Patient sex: M
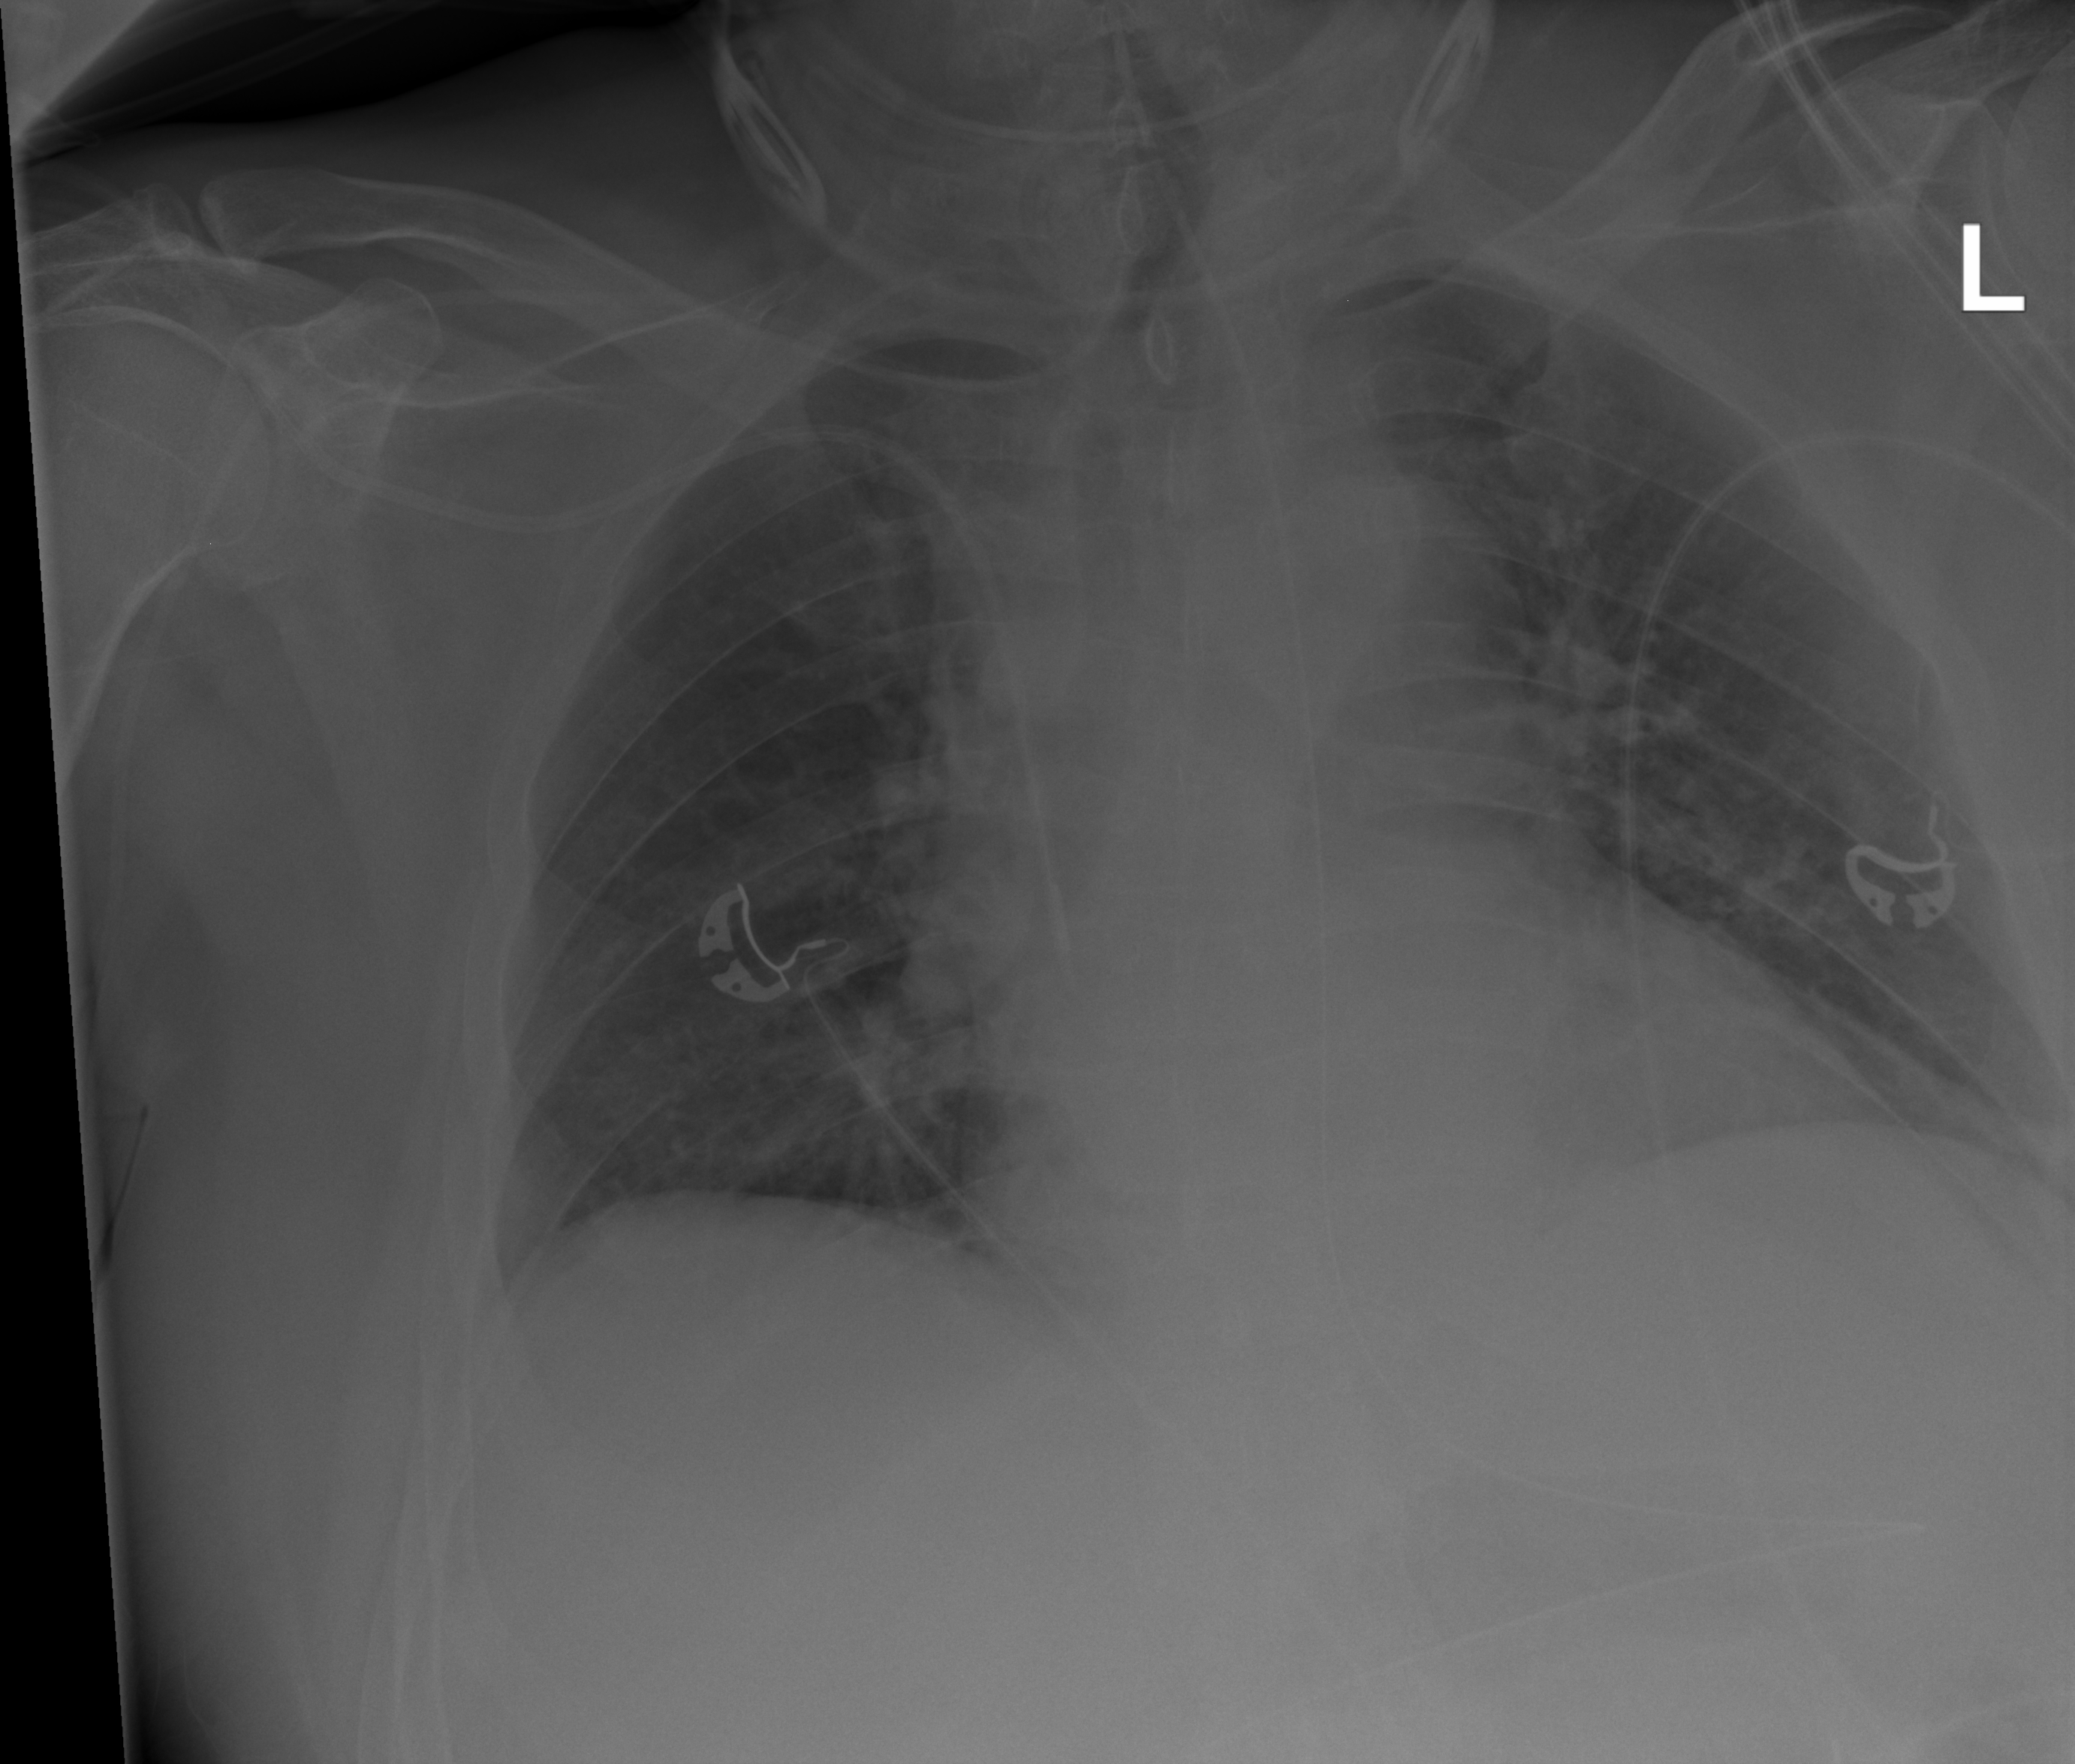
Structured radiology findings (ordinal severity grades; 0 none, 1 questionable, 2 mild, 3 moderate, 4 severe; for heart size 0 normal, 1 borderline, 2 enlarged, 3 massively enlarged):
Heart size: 2
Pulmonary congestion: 0
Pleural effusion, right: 1
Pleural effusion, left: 2
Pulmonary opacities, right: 0
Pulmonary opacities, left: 2
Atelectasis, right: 2
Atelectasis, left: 2